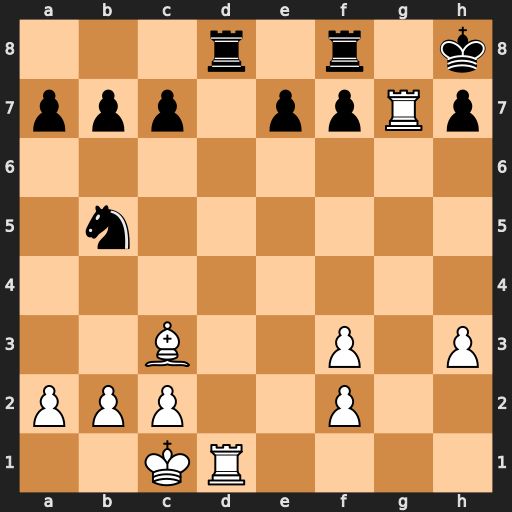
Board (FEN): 3r1r1k/ppp1ppRp/8/1n6/8/2B2P1P/PPP2P2/2KR4
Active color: w
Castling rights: -
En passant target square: -
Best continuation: Rg8+ Kxg8 Rg1#